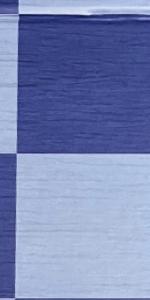
Label: Empty